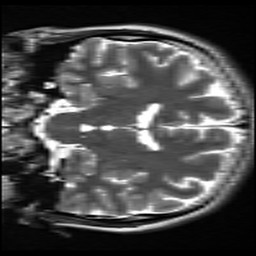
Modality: inplaneT2
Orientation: coronal
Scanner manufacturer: siemens
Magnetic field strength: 3 T
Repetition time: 7.02 s
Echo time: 0.069 s